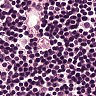
Metastatic tissue present: no